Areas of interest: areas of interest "Shangwan Community Sports Park - Football Field"
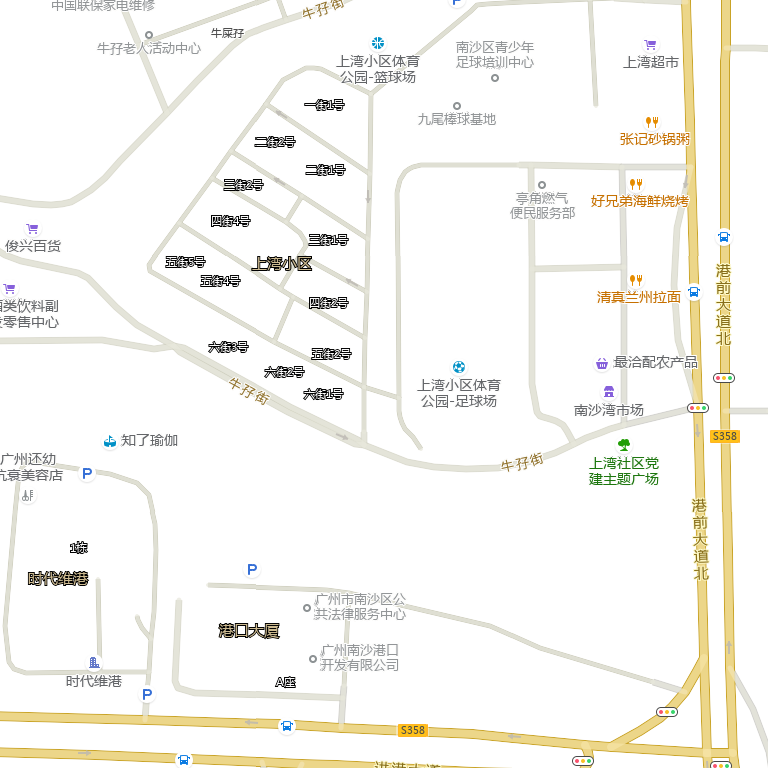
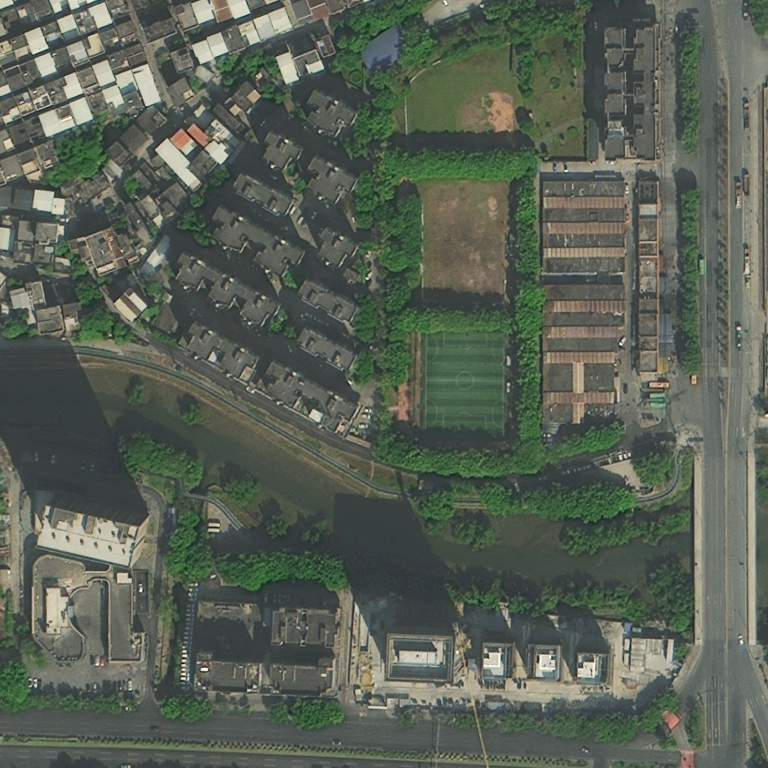